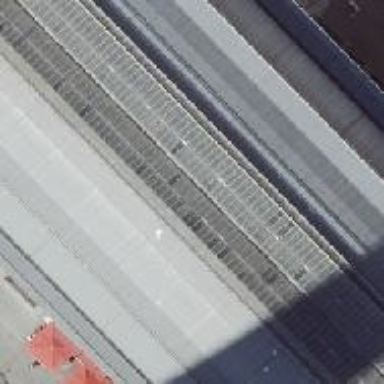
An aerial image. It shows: Platform edge at railway station.